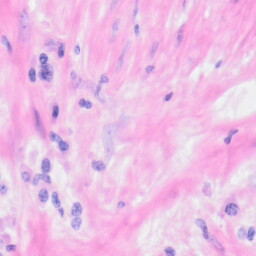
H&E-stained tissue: Kidney